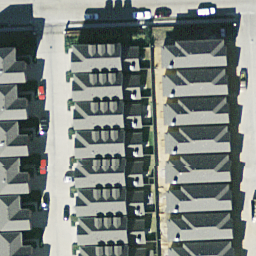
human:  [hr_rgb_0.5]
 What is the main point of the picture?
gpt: dense residential